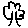
Label: tree